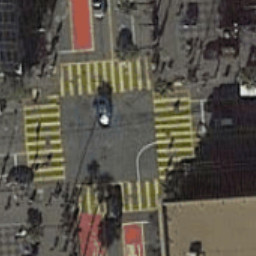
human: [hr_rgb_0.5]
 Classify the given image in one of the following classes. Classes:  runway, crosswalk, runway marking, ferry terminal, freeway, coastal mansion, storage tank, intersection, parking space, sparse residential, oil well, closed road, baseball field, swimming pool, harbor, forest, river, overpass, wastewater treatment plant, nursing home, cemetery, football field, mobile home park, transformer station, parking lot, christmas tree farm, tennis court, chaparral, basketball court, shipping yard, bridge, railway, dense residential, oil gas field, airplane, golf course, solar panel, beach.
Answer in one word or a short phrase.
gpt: crosswalk